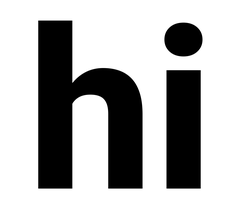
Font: Roboto_ExtraBold